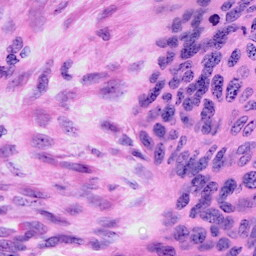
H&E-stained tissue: Cervix